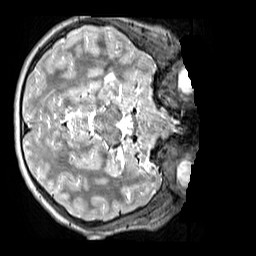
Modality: T2w
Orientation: axial
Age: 11
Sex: male
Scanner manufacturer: siemens
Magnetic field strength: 3 T
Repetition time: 3.2 s
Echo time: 0.408 s